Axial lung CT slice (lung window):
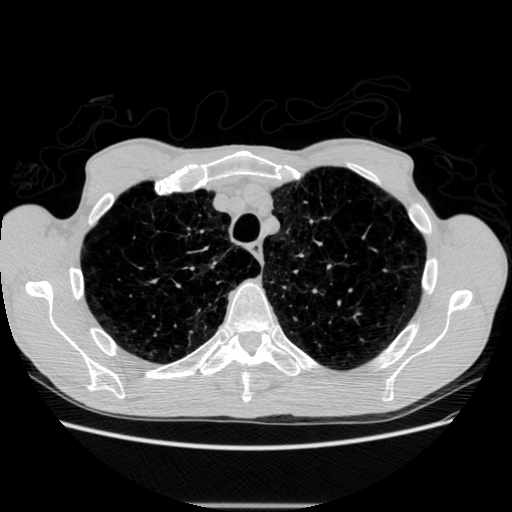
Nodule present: no